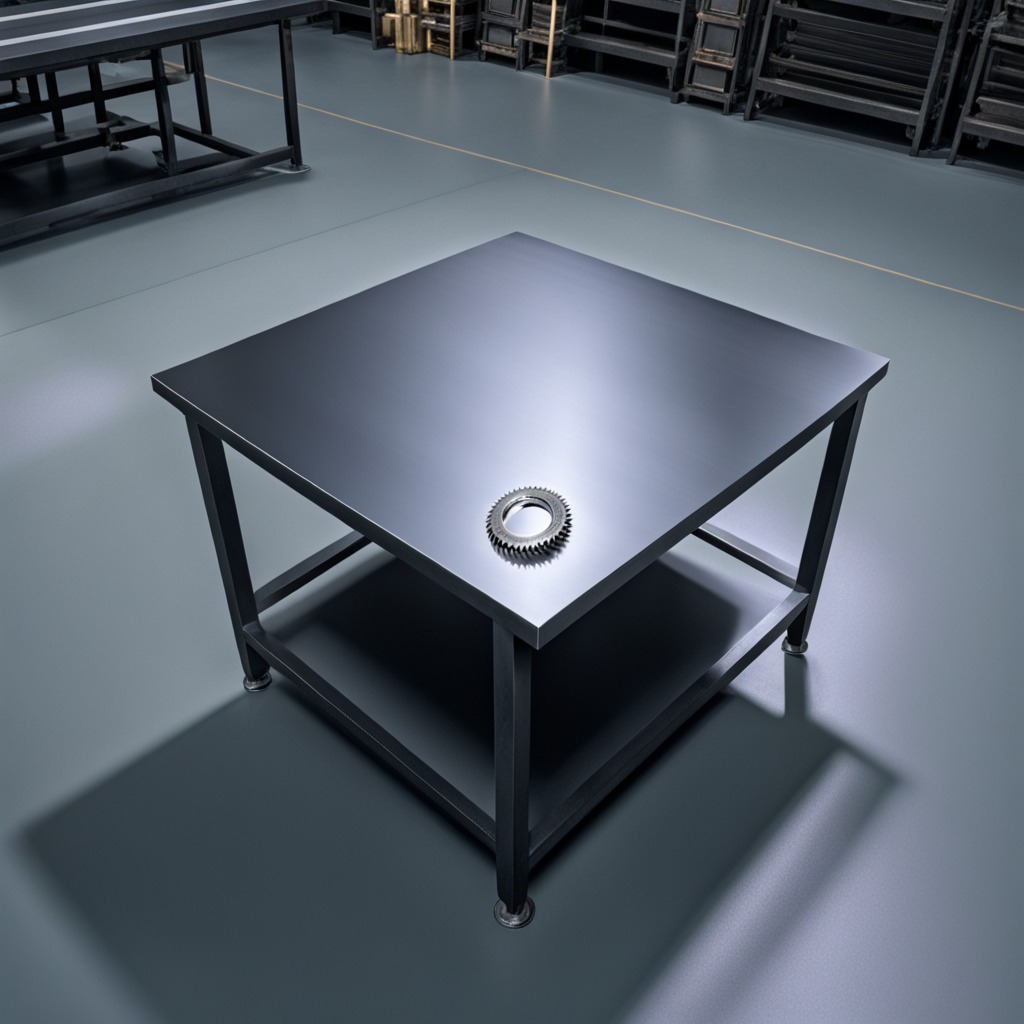
A steel gear with teeth is lying on the clean empty table in the basement in the evening.